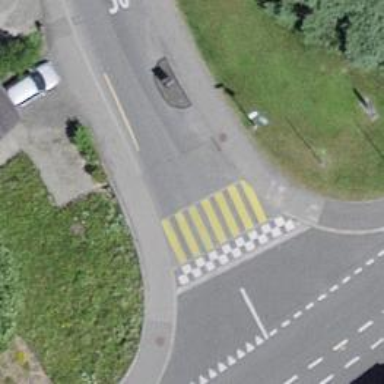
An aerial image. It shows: Uncontrolled zebra crossing.